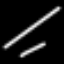
Label: line